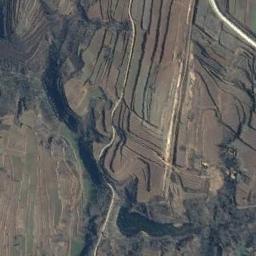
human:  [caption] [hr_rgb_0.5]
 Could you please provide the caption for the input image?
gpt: The bare and green terrace is next to some trees .

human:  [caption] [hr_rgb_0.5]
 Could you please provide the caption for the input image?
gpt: The green plants are on the terrace .

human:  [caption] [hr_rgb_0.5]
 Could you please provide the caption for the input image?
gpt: A large layer of brown and green mixed terraces with several winding narrow paths .

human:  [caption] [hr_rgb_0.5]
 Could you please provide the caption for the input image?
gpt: There is a terrace filled with water .

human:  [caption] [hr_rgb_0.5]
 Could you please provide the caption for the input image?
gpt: There are some brown terraces beside a river .